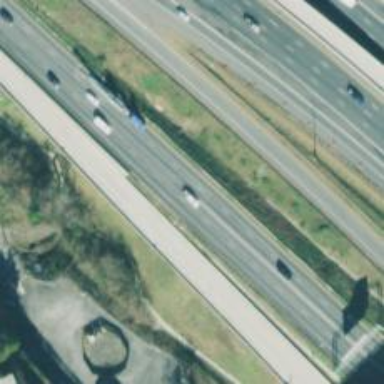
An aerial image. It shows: Asphalt motorway link.